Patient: sex M, age 79
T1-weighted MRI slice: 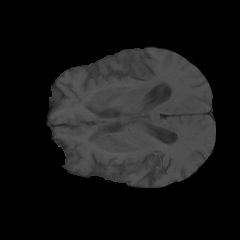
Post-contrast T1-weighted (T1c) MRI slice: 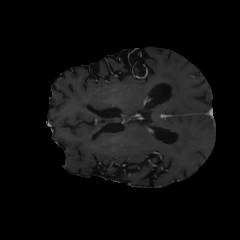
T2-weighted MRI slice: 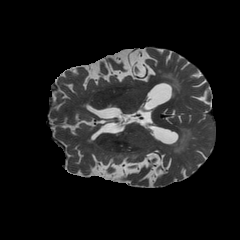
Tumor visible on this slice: yes
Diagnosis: Glioblastoma, IDH-wildtype
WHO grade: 4